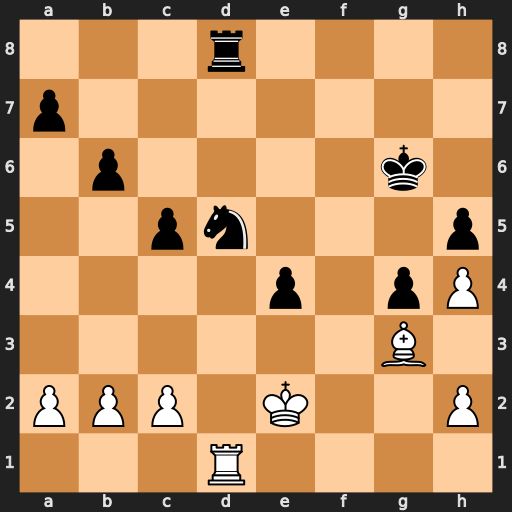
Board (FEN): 3r4/p7/1p4k1/2pn3p/4p1pP/6B1/PPP1K2P/3R4
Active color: w
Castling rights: -
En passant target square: -
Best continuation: c4 Nc3+ bxc3